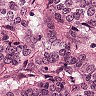
Metastatic tissue present: yes